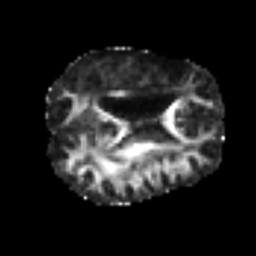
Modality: FA
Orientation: axial
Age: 50
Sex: male
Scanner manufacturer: siemens
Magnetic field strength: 3 T
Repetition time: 6.1 s
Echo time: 0.101 s